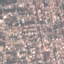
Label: Residential